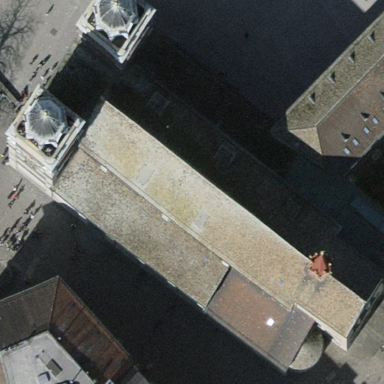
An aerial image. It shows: Church which is place of worship.